Interaction volume radius: 5 \u00c5
Interaction volume height: 15 \u00c5
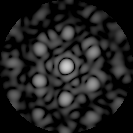
Disorder parameter: 0.4888